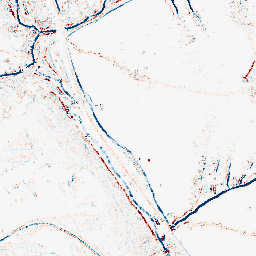
Category: morphological
Decomposition family: morphological_square
Decomposition parameters: operation: average
size: 3
Upsampling method: lanczos
Upsampling parameters: scale: 2
Upsampling scale: 2